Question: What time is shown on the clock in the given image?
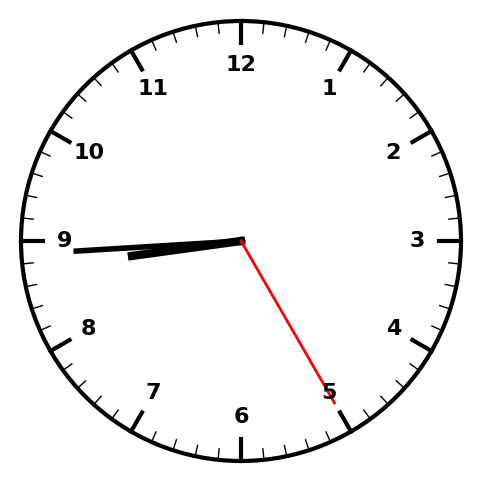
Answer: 08:44:25